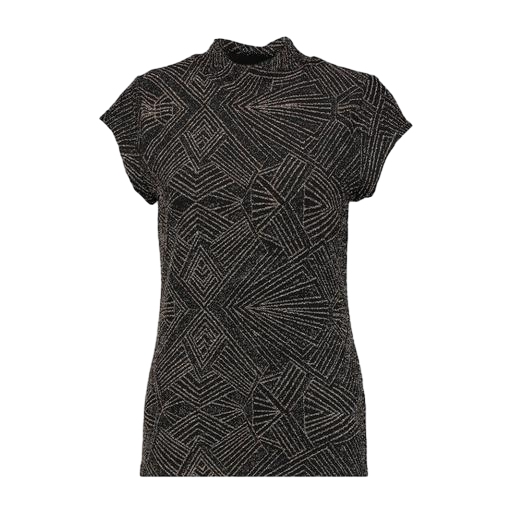
black geo-print t-shirt only macy, black petite printed mock-neck top only macy, black printed short-sleeve top only macy, white background